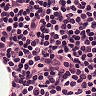
Metastatic tissue present: no